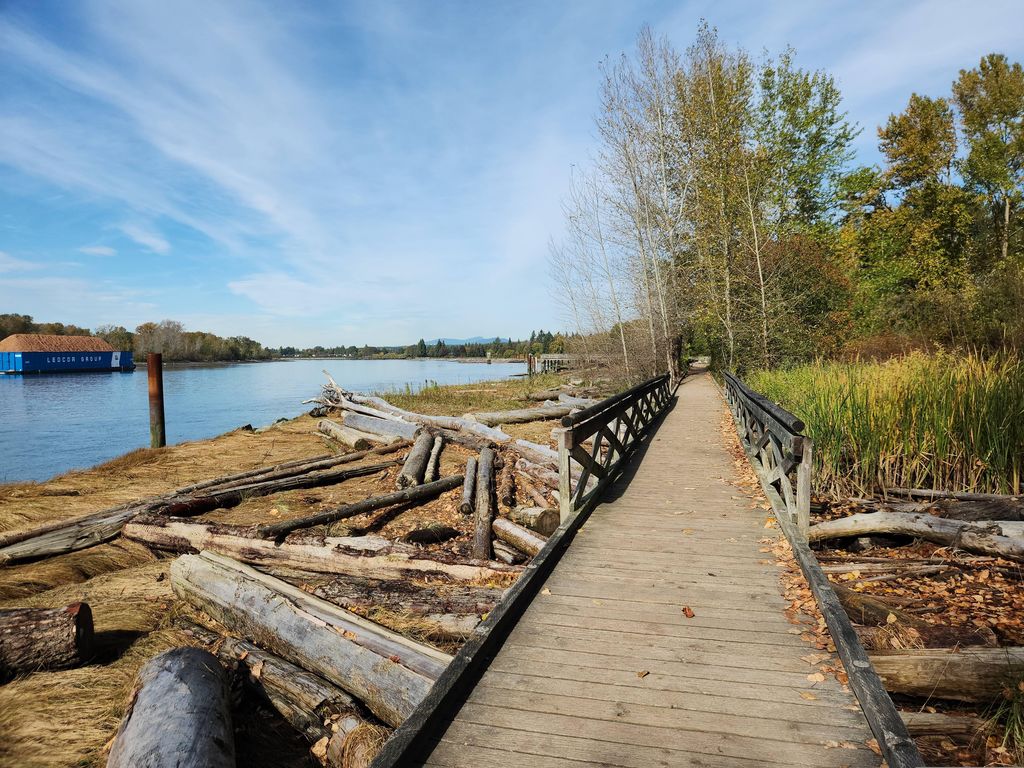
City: vancouver